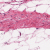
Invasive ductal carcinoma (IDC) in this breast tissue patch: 0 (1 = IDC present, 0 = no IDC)